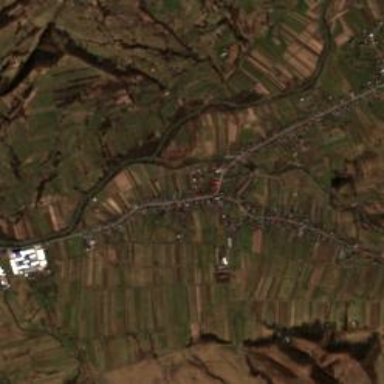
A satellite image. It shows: Village area.